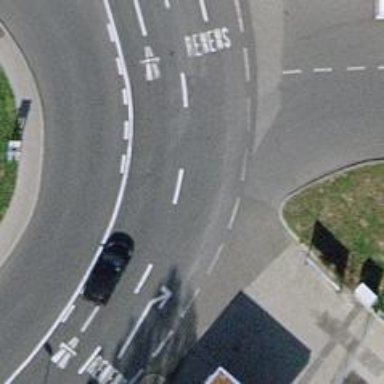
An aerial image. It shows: Tertiary road with asphalt surface and sidewalk on the left side.